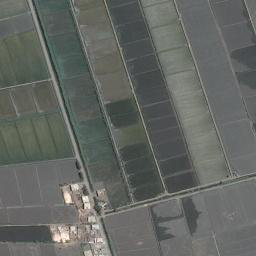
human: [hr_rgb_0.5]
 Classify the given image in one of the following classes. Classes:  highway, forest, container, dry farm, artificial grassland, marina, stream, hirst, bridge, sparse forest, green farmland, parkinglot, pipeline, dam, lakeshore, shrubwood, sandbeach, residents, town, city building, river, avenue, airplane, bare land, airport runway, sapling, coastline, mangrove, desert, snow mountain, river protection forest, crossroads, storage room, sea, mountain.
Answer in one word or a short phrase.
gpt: green farmland